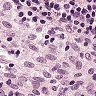
Metastatic tissue present: no